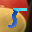
Label: 5